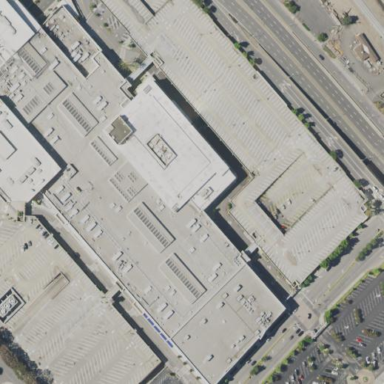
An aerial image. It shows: Department store building.